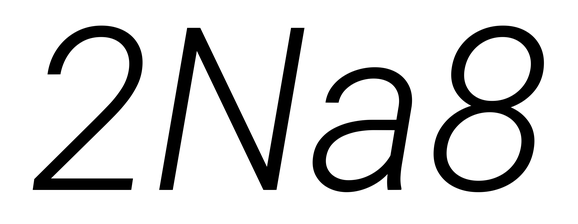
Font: Roboto-Italic_Light_Italic